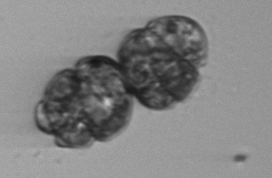
Label: Margalefidinium